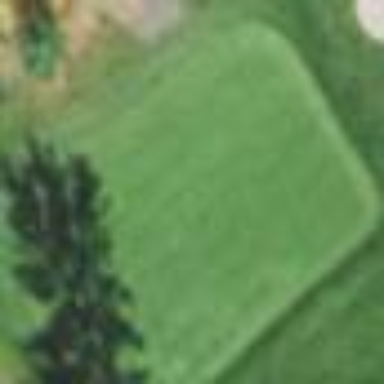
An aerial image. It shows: Grassy area designated as golf fairway.